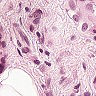
Metastatic tissue present: yes